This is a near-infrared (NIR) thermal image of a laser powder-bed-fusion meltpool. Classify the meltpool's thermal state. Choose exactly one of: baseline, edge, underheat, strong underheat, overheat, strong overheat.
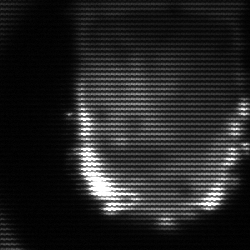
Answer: baseline